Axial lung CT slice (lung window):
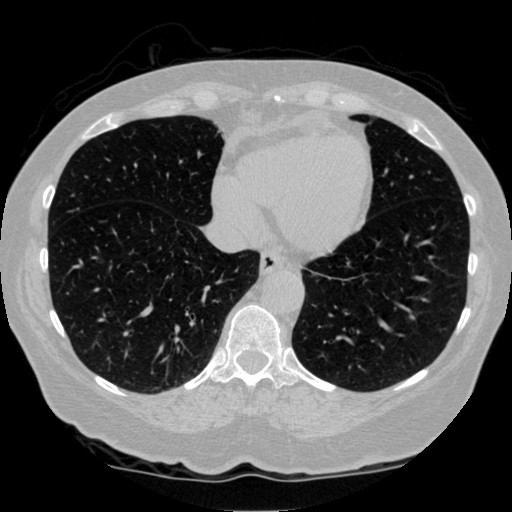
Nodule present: no